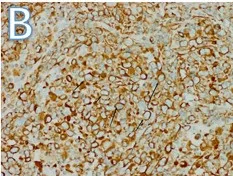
(A-C) Pathology of left lung mass. (B) Diffuse cytoplasmic positivity in tumor cells (Vimentin 200x).
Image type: pathology (immunostaining)